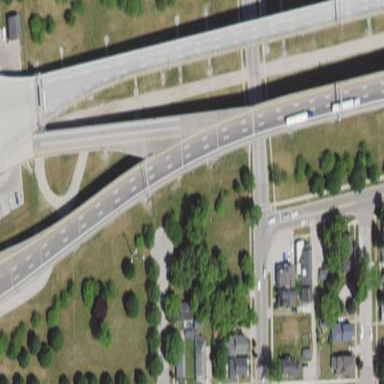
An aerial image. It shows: Man-made bridge.